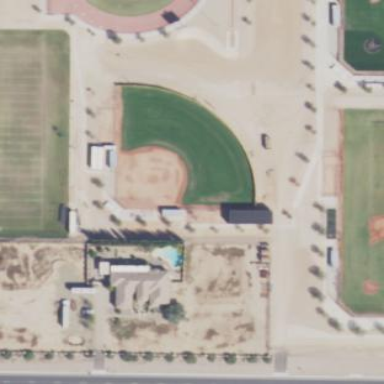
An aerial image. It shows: Baseball pitch for leisure land.